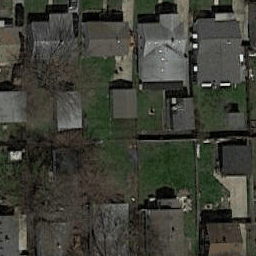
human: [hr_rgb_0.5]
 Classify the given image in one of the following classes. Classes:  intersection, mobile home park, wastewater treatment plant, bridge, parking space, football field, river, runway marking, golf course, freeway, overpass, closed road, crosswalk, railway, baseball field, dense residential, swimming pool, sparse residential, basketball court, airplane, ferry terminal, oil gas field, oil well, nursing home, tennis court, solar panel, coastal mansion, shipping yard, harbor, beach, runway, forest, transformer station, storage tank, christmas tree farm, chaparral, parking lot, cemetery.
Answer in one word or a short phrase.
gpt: dense residential